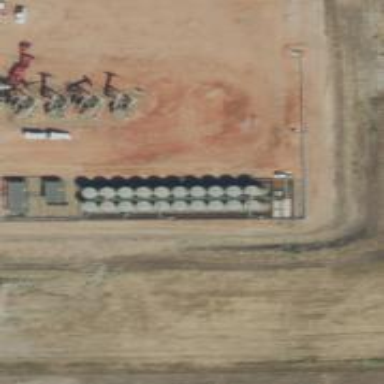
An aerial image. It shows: Storage tank that is man-made.